Interaction volume radius: 10 \u00c5
Interaction volume height: 10 \u00c5
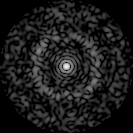
Disorder parameter: 0.8341